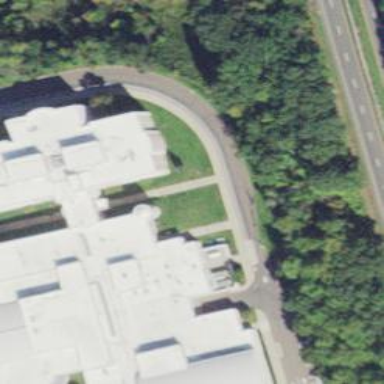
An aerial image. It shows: School building.